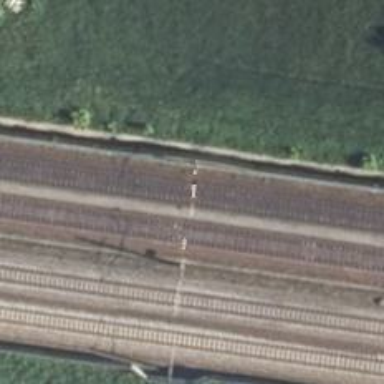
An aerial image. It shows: Railway milestone with catenary mast.